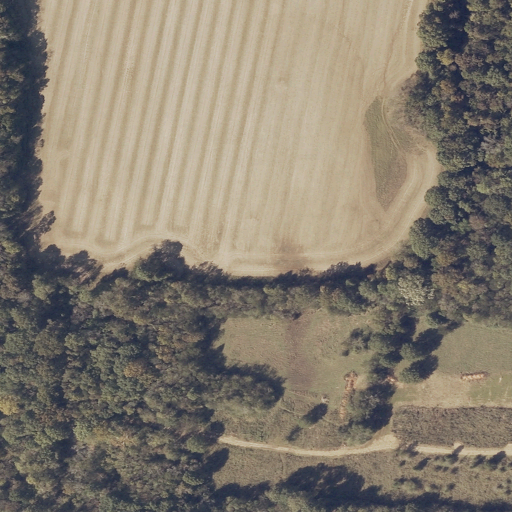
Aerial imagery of valley in Alabama named Big Cove containing cultivated crops, woody wetlands, shrub, pasture, deciduous forest, herbaceous wetlands, mixed forest, and open water